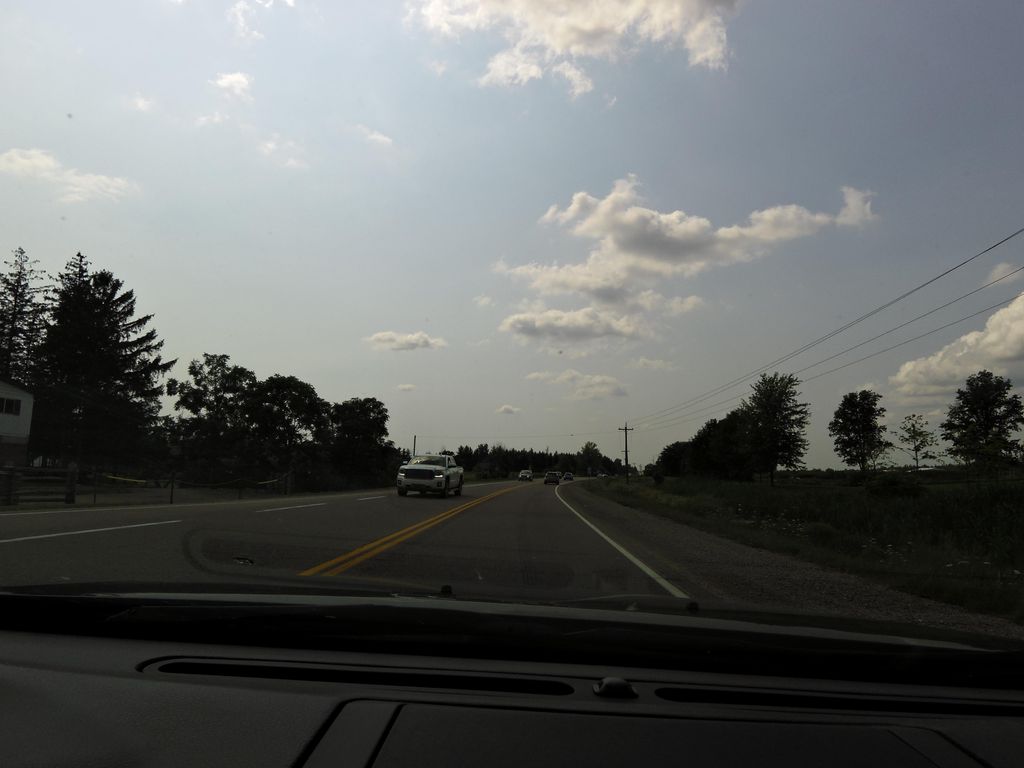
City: hamilton